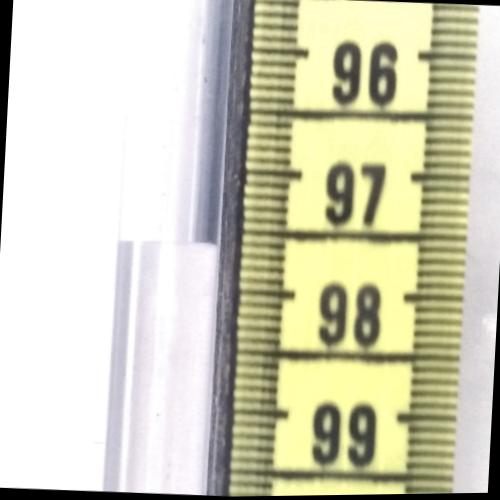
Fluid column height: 97.6 cm